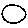
Label: circle